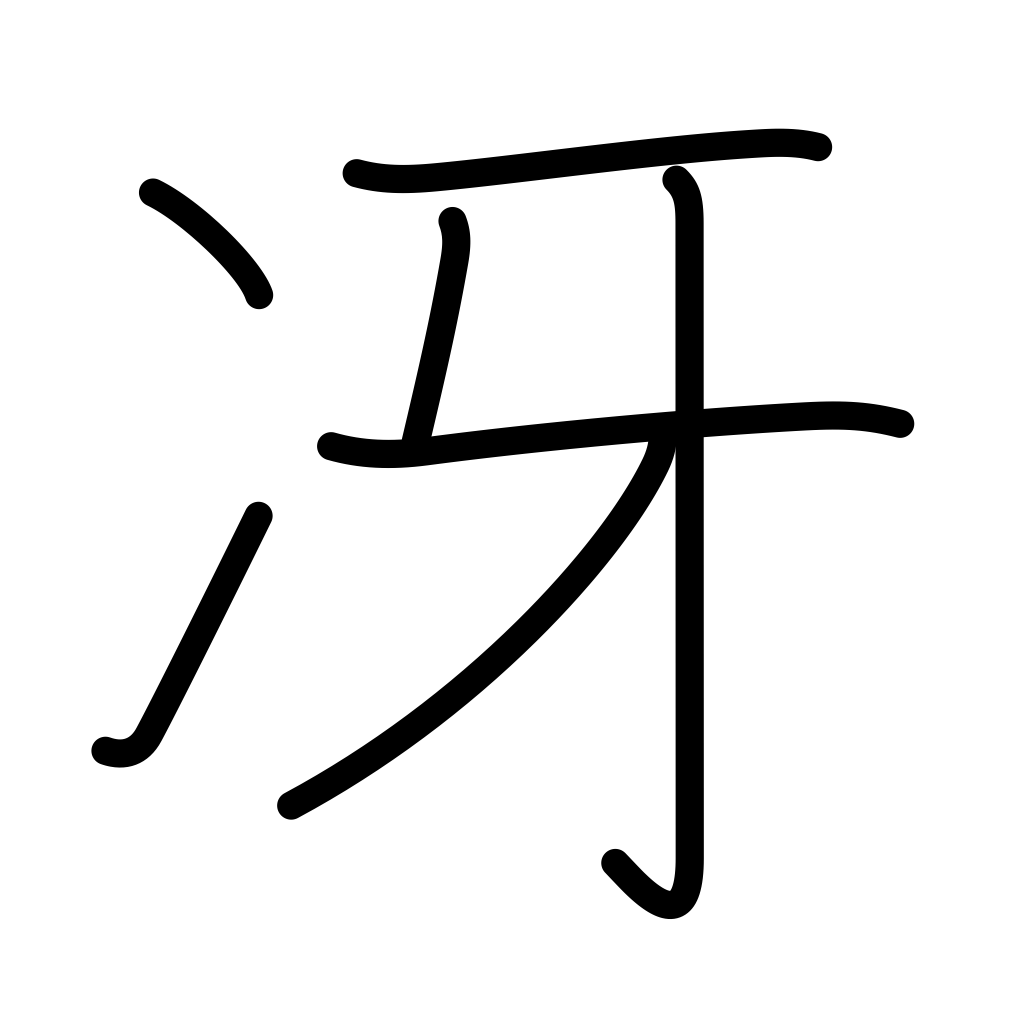
Meaning: be clear, serene, cold, skilful